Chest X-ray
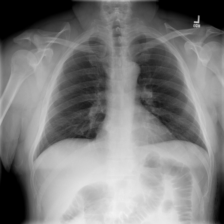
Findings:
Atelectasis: negative
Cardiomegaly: negative
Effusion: negative
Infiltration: negative
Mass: negative
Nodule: negative
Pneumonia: negative
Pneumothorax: negative
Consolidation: negative
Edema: negative
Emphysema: negative
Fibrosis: negative
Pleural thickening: negative
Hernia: negative